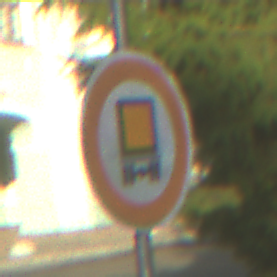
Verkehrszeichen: VerbotKennzeichnungspflichtigeKraftfahrzeugeGefaehrlicheGueter
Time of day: SunriseSunset
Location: Outdoor (Suburban)
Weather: PartlyCloudy
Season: NotSpecified
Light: Natural